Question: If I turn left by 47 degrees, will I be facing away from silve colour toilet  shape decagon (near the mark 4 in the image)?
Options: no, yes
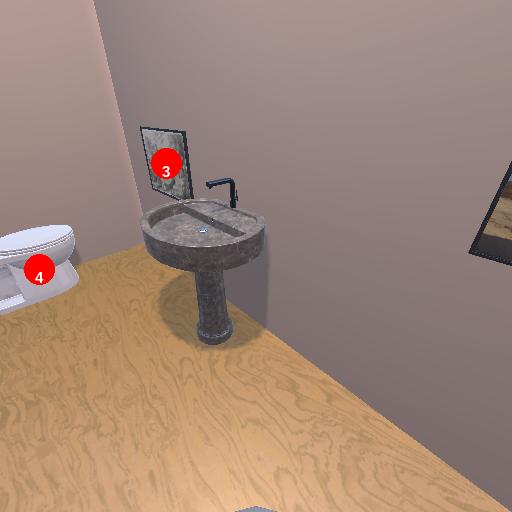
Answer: no